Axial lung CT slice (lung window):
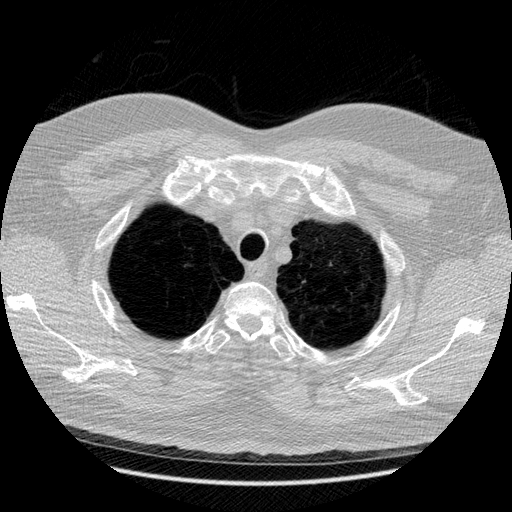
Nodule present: no